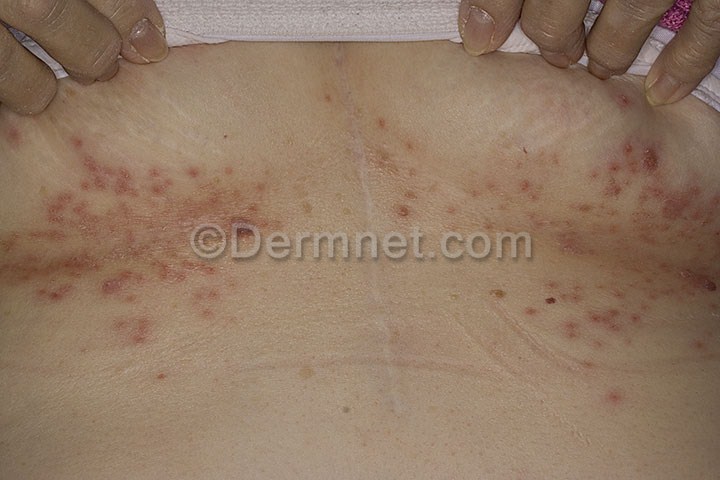
Disease: Tinea Ringworm Candidiasis and other Fungal Infections